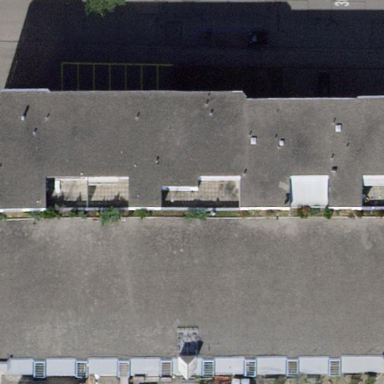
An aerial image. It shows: Flat roofed building.